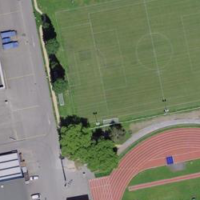
EUNIS habitat code: 53
Species observed at this site:
Cotinus coggygria